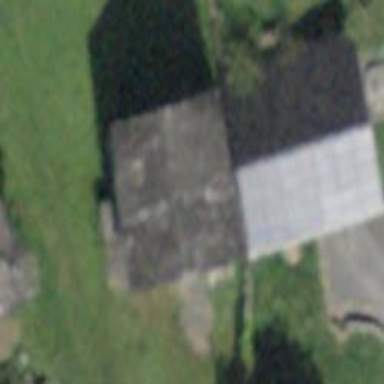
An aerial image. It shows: Detached building.